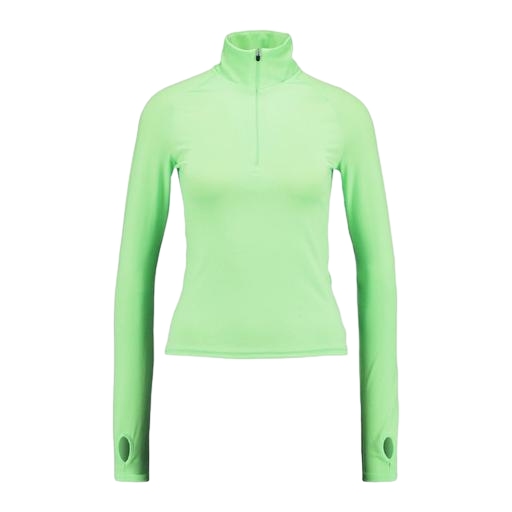
half-zip thumbhole, green skinny-fit stretch polo shirt, half-zip tee, white background